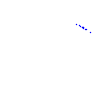
Particle: proton